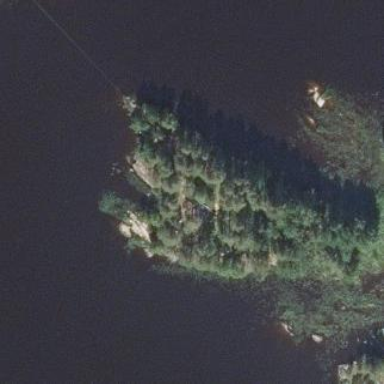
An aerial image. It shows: Islet covered with woodland.